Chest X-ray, PA view. Patient: 52 years old, sex M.
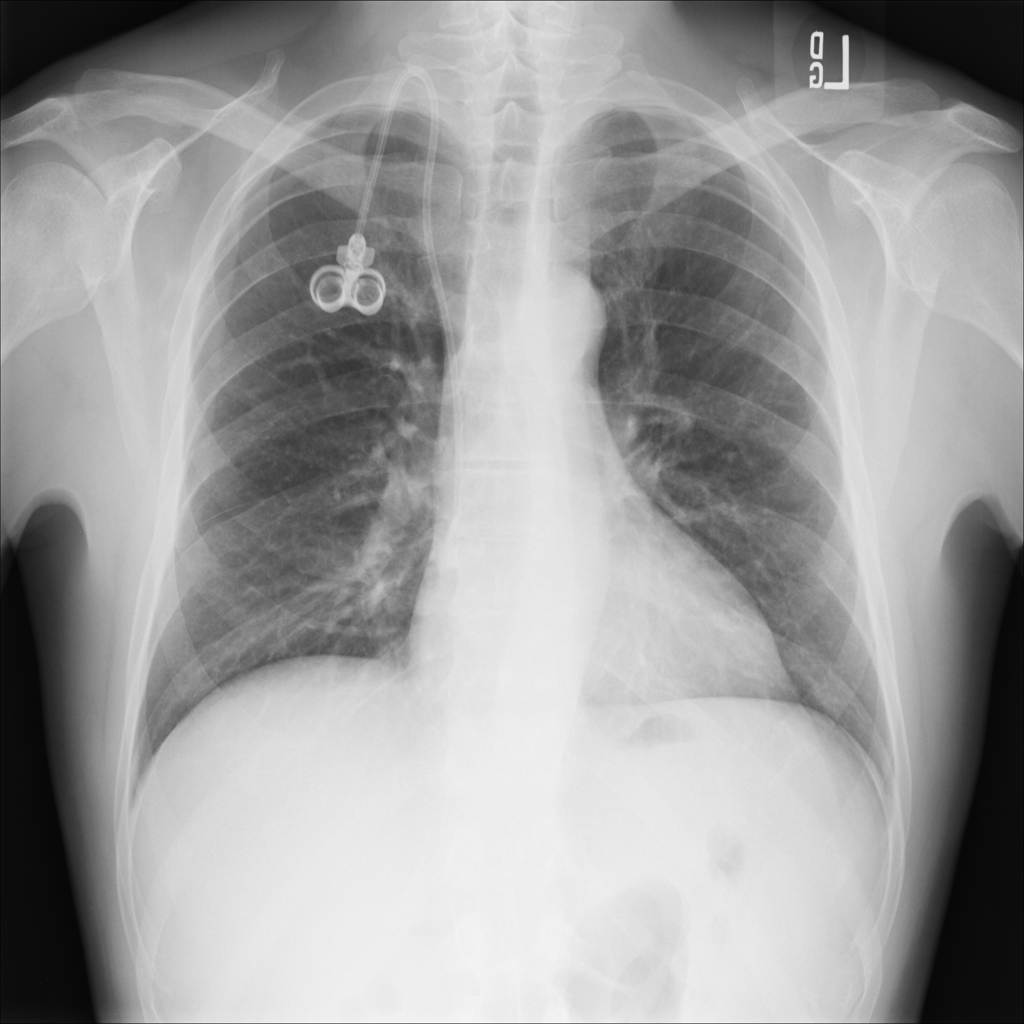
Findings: No Finding